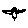
Label: bird